Question: I'm developing a presentation tool for AIR (to be used together with, or as a replacement to, PowerPoint) but I'm quite a newcomer to flex layouting.
As you can see from the image, the presenter can open various apps from the main window.
Each of these apps open up in new windows which have different visual characteristics; some use the main content area to show graphics, others bullet points. Most app windows have buttons and view stacks with embedded Flash assets (using s:SpriteVisualElement).
1a. When developing a PowerPoint-like presentation tool with Flex, which layout type (basic, vertical etc.) will provide most flexibility?
1b. How do I make sure no clipping occurs on various projector screens - which aspect ratio should I have in mind?
2a. How can I resize children sprites in the SpriteVisualElement container proportionally to the window resolution?
2b. And where do I place this resize logic - on each component (sprite) with resizeHandlers or in one resizeHandler / window?
Please use the comment thread if you want me to elaborate further. Thanks.

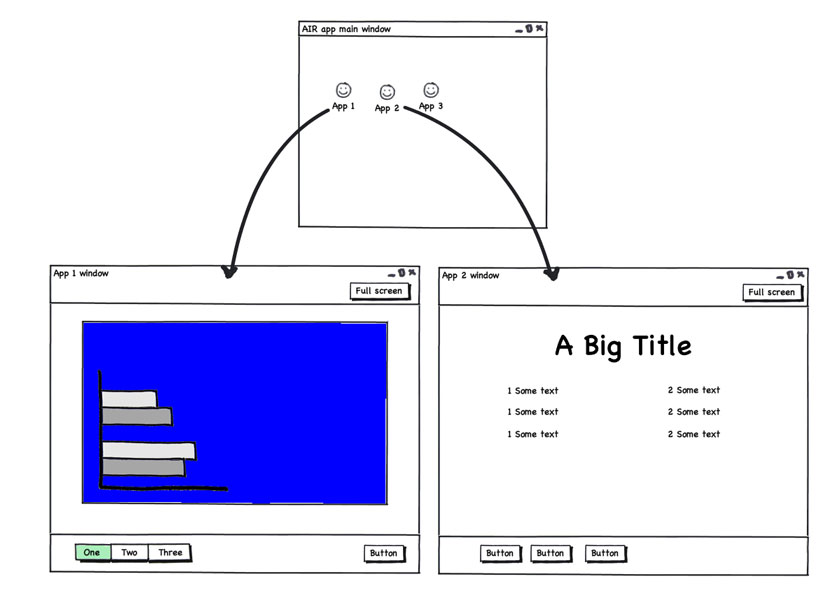
Answer: Since you're new to Flex, I strongly reading up on the Flex Component LifeCycle.
> '''
1a. When developing a PowerPoint-like presentation tool with
'''
Flex, which layout type (basic,
vertical etc.) will provide most
flexibility?
The layout you choose will depend on what you want to display. I don't see layouts as "Flexible". They do their job and position their elements appropriately. I can easily envision using all types of layouts in such a complicated application, each for different purposes.
> '''
1b. How do I make sure no clipping occurs on various projector screens -
'''
which aspect ratio should I have in
mind?
I'm not quite sure I understand what this question means, but I take it to mean you want to avoid the presence of scroll bars in your app. To do that, you'll have to develop layout code that sizes and positions your children so that they do not extend past the height and width of your available content space. In Flex 3 (Halo) architecture, this would be done by writing an updateDisplayList() method for your component. In the Flex 4 (Spark) architecture, this would probably be done by writing an updateDisplayList() method for your skin class.
> '''
2a. How can I resize children sprites in the SpriteVisualElement
'''
container proportionally to the window
resolution?
I believe my above answer already addresses this.
> '''
2b. And where do I place this resize logic - on each component
'''
(sprite) with resizeHandlers or in one
resizeHandler / window?
In a resize handler, I would most likely use invalidateSkinState and/or invalidateDisplayList. The resizing code would be in the skin and/or updateDisplayList.